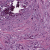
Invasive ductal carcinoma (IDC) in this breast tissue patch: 1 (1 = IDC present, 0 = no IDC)